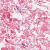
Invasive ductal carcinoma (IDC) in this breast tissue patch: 0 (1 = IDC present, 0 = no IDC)